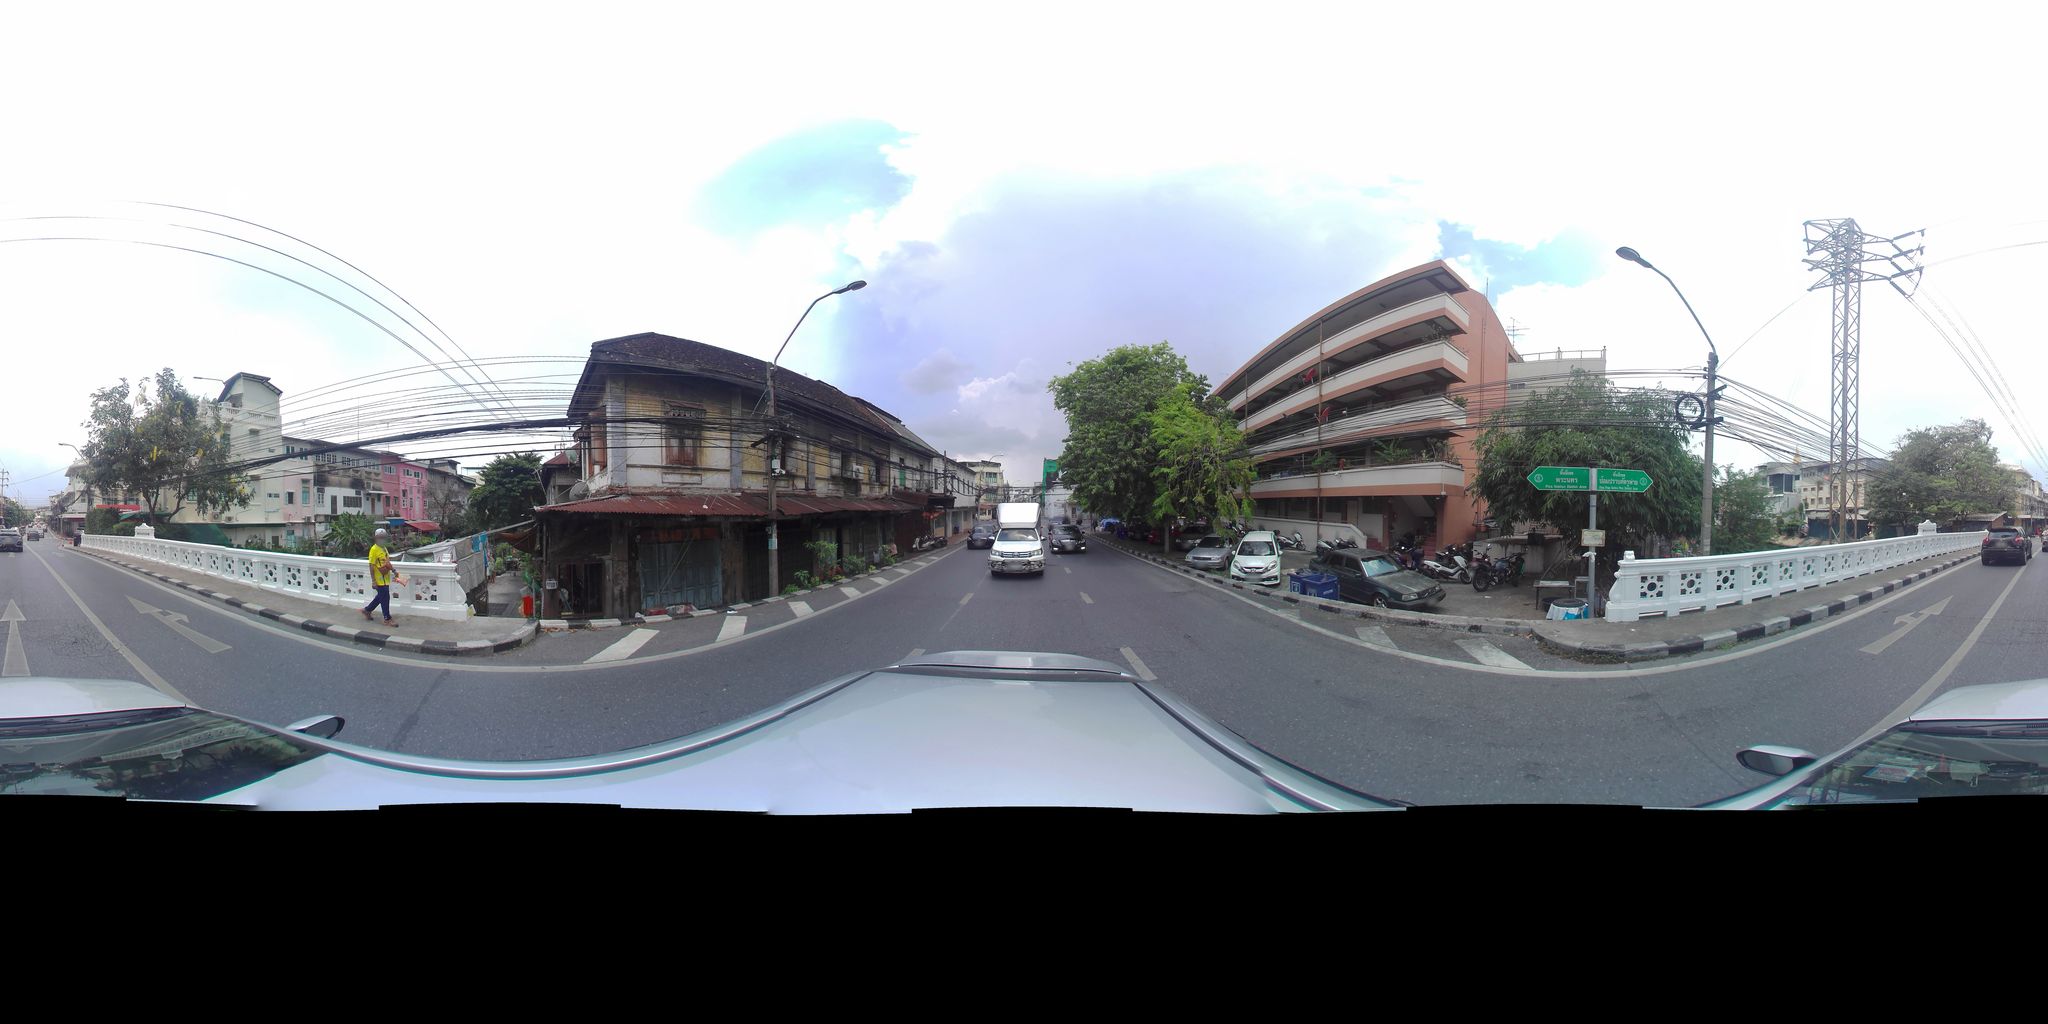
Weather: clear
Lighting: day
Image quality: good
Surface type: driving surface
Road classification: secondary
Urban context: urban centre
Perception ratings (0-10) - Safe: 2.87, Lively: 7.25, Beautiful: 1.05, Boring: 1.58, Depressing: 3, Wealthy: 3.31